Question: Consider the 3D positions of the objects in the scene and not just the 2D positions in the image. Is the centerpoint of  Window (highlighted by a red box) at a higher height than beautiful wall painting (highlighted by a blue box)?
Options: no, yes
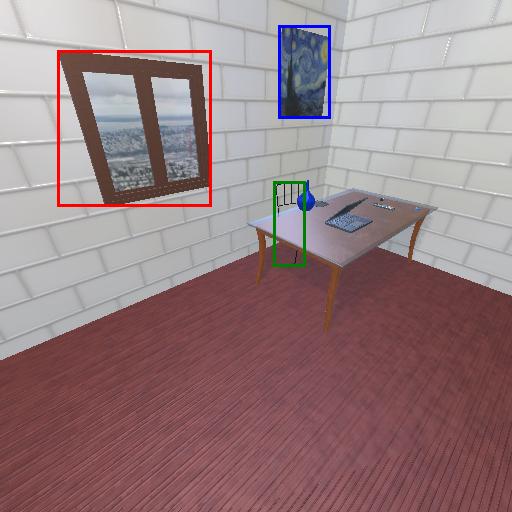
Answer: no